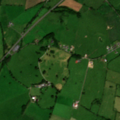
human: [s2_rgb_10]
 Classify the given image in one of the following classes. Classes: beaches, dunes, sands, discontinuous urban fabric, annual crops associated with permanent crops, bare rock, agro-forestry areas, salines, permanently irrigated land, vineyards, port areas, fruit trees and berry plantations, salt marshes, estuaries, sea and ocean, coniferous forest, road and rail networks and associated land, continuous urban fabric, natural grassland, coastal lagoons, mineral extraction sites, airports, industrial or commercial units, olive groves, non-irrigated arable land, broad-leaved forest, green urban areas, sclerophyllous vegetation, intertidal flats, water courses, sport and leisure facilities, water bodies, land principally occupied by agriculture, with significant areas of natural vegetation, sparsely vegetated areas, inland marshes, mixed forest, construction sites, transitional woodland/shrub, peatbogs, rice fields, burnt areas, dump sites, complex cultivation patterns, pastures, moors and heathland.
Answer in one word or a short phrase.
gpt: pastures, broad-leaved forest